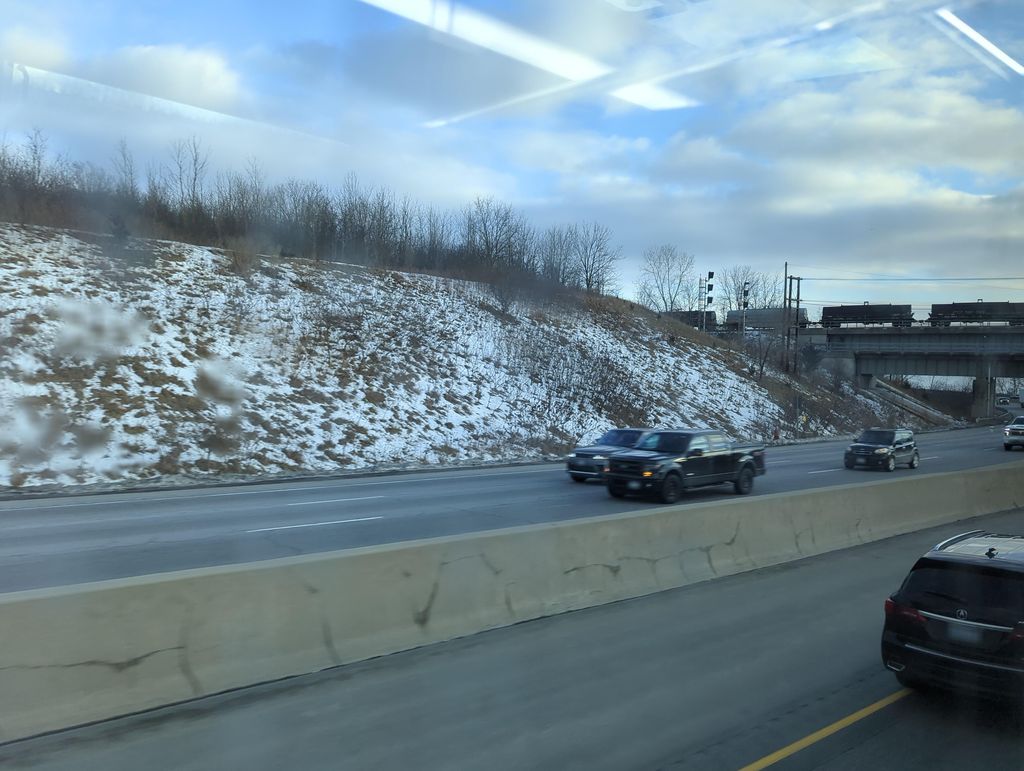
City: hamilton